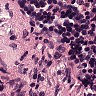
Metastatic tissue present: no